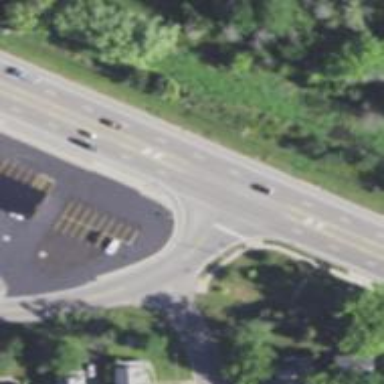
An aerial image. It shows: Primary road with asphalt surface.